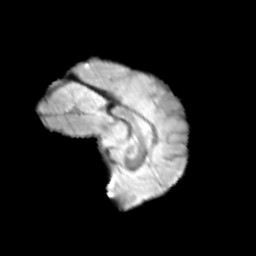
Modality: T2w
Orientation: sagittal
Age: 11
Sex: female
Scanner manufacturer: siemens
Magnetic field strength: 3 T
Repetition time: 3.8 s
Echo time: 0.07 s